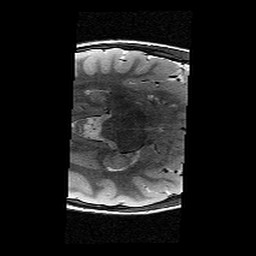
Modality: T2w
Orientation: axial
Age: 9
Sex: male
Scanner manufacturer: siemens
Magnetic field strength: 3 T
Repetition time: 9.23 s
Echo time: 0.067 s